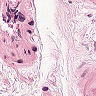
Metastatic tissue present: no